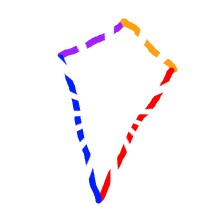
Shape: kite